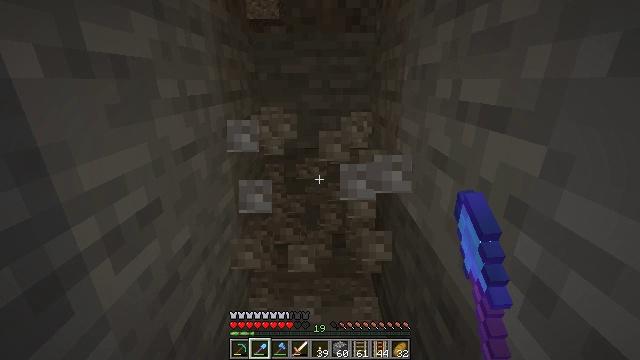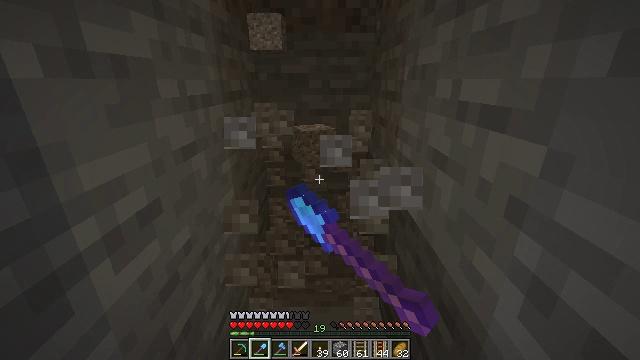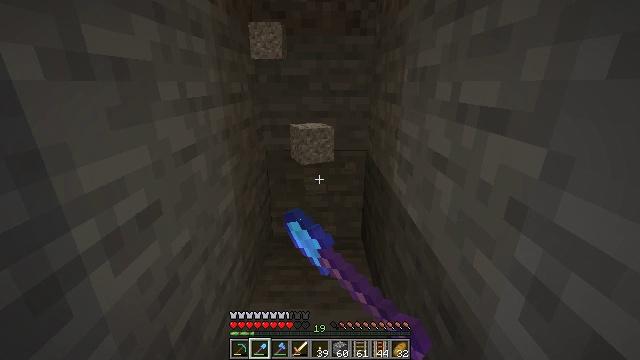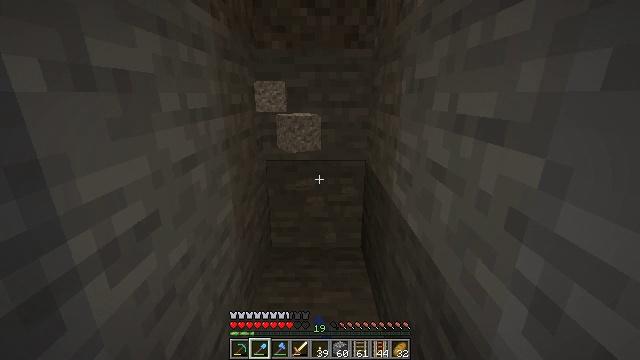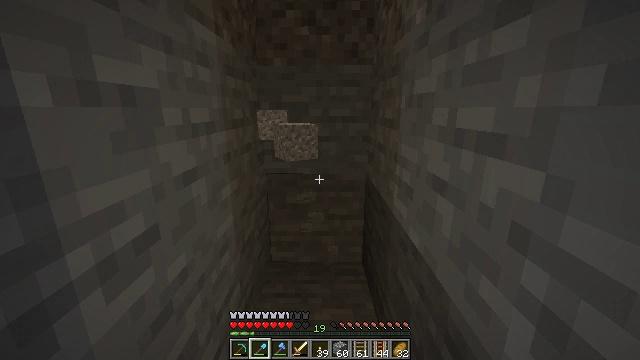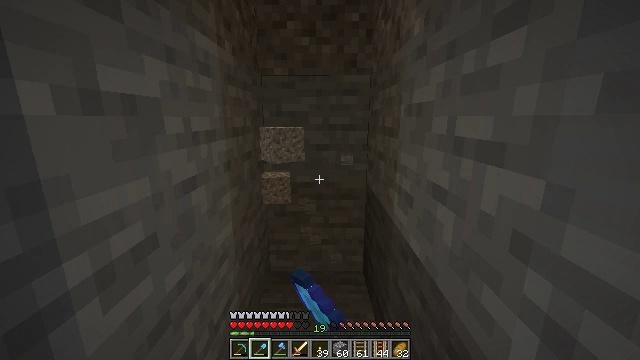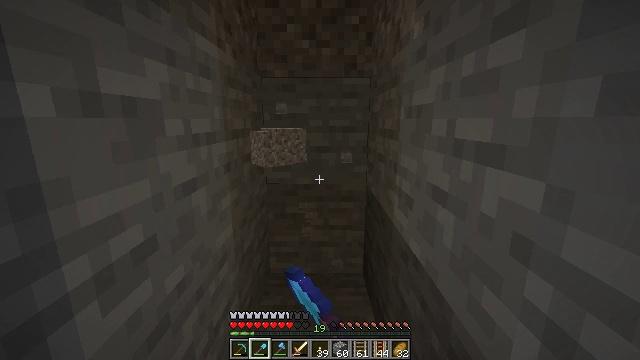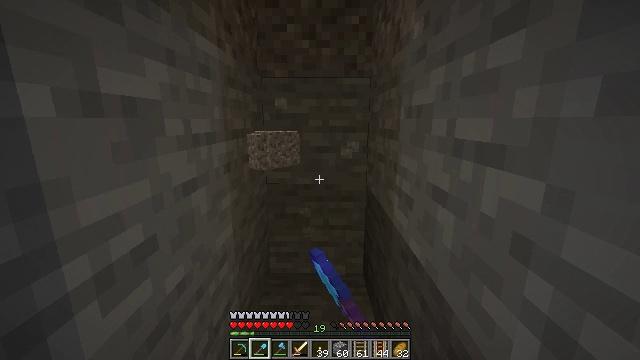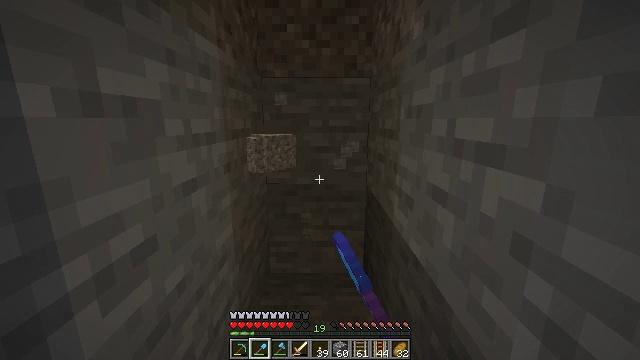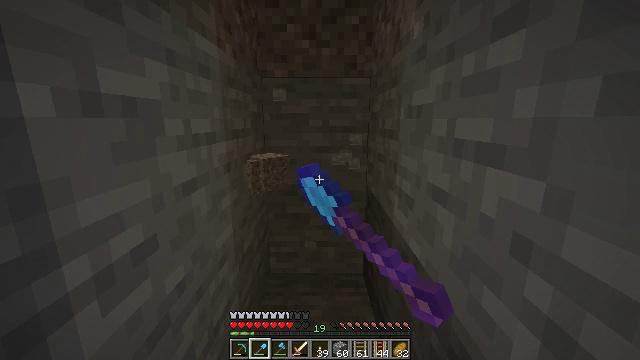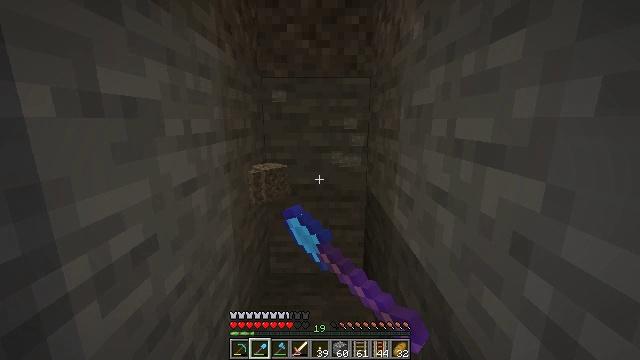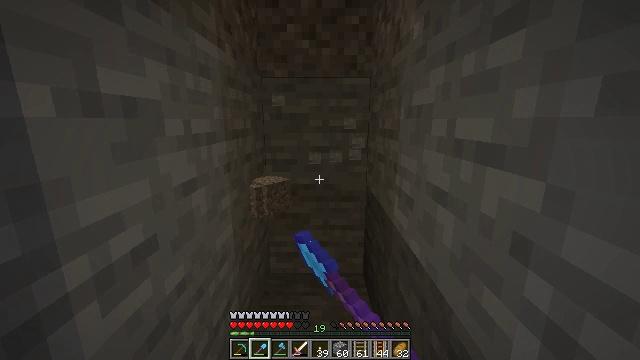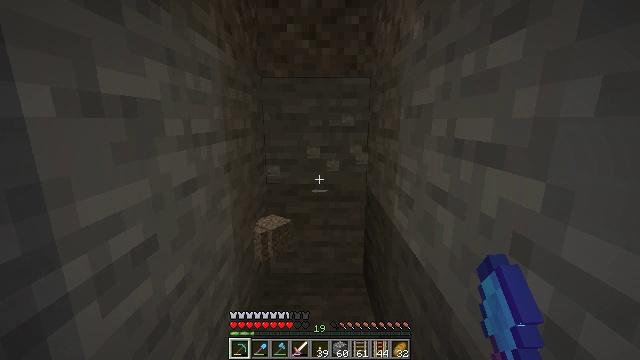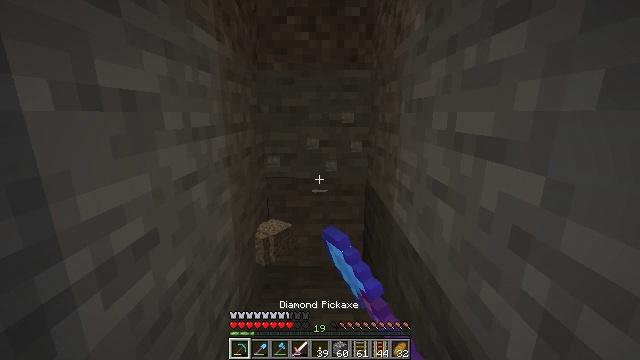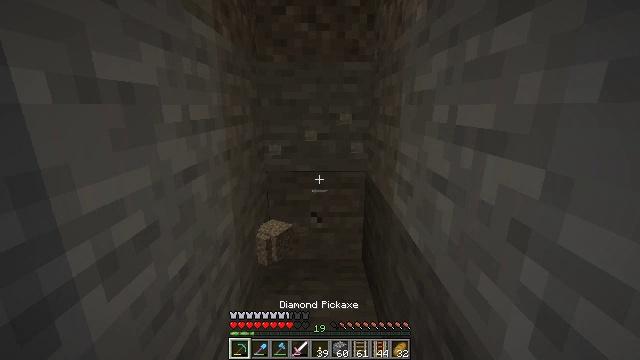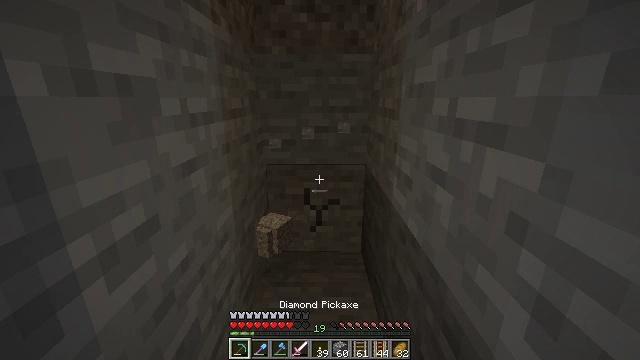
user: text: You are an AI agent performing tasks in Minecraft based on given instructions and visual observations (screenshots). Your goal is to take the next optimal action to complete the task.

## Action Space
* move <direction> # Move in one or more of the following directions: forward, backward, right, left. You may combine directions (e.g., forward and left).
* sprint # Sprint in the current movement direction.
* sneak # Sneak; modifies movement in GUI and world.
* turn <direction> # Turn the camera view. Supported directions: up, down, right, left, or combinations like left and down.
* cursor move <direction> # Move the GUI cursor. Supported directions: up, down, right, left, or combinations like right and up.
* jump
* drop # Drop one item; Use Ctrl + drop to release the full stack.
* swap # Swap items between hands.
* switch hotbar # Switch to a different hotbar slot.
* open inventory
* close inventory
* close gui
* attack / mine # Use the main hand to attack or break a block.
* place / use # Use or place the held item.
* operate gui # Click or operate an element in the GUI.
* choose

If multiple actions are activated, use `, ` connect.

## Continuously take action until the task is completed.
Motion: motion action
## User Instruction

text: Mine stone underground.
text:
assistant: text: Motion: attack / mine
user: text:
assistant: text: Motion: attack / mine
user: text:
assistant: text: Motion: turn up, attack / mine
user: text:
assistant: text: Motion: turn up, attack / mine
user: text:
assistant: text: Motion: turn up, attack / mine
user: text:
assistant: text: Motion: attack / mine
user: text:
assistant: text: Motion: attack / mine
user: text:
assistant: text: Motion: attack / mine
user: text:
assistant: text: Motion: attack / mine
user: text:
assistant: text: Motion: attack / mine
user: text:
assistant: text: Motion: attack / mine
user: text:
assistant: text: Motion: attack / mine, switch to hotbar 1
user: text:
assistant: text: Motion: turn down, attack / mine, switch to hotbar 1
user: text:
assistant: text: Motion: turn down, attack / mine, switch to hotbar 1
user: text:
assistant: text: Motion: turn down, attack / mine
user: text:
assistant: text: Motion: attack / mine
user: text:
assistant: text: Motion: attack / mine
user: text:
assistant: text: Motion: attack / mine
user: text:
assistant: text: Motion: attack / mine
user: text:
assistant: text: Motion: turn down, attack / mine
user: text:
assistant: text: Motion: turn down, attack / mine
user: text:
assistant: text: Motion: attack / mine
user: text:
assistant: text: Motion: attack / mine
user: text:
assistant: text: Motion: attack / mine
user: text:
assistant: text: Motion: attack / mine
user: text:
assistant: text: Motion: turn down, attack / mine
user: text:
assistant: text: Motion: turn down, attack / mine
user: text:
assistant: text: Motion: turn down, attack / mine
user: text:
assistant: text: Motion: attack / mine
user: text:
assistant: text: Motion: attack / mine